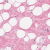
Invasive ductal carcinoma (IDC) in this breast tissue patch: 0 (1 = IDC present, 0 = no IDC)